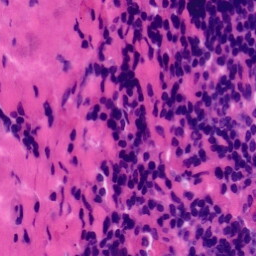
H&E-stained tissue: Tonsil